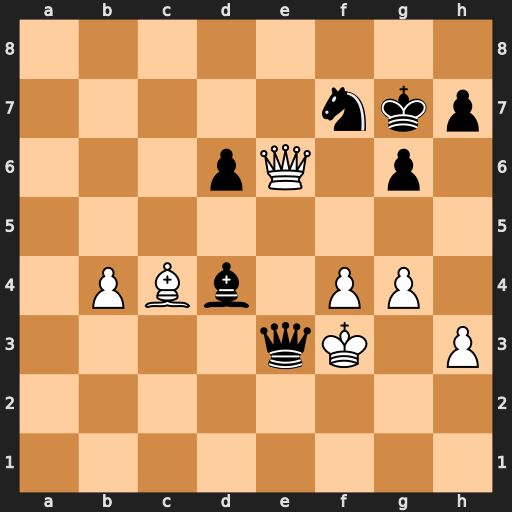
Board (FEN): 8/5nkp/3pQ1p1/8/1PBb1PP1/4qK1P/8/8
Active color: w
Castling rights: -
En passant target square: -
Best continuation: Qxe3 Bxe3 Kxe3